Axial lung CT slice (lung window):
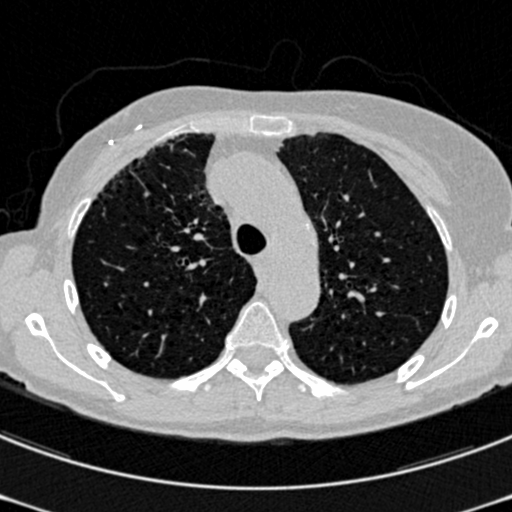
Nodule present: no